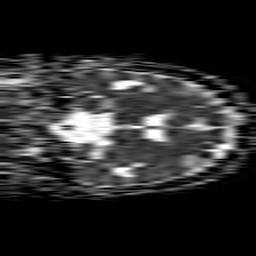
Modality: ADC
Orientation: coronal
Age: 71
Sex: female
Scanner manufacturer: philips
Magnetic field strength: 1.5 T
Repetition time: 4.6 s
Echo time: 0.08631 s